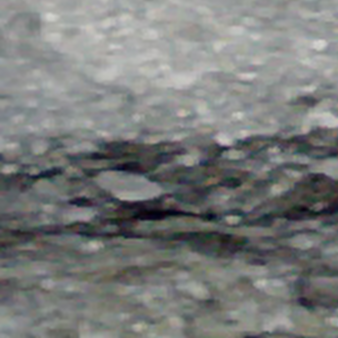
Label: other